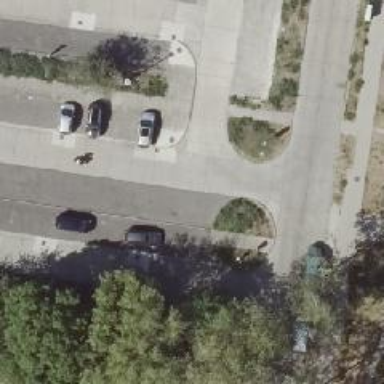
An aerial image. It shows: Footway with concrete surface.